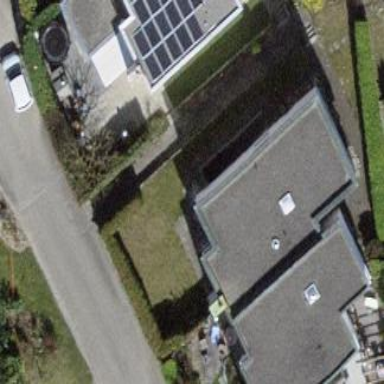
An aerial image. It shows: Building with flat roof.